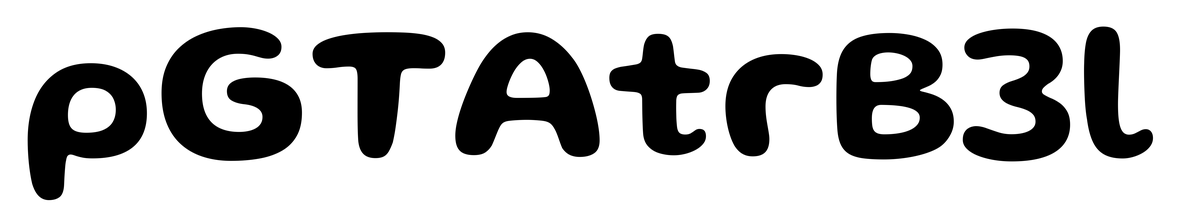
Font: Gluten_SemiBold